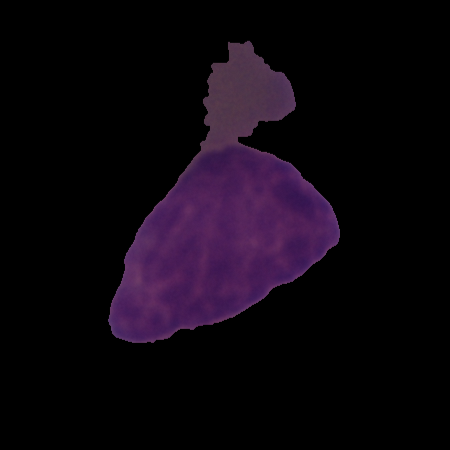
Label: cancer